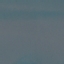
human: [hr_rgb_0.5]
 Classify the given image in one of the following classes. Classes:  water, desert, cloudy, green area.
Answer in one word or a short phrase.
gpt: water